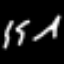
Label: squiggle